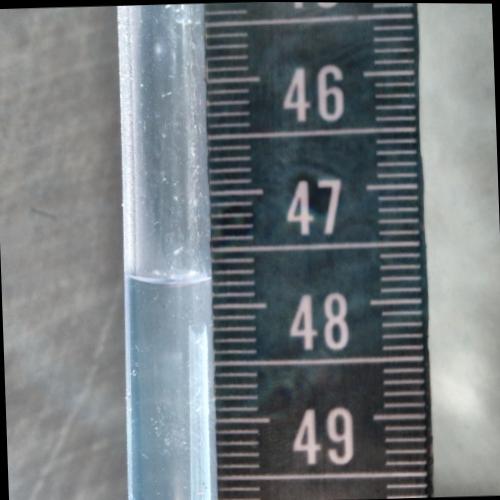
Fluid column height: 47.8 cm